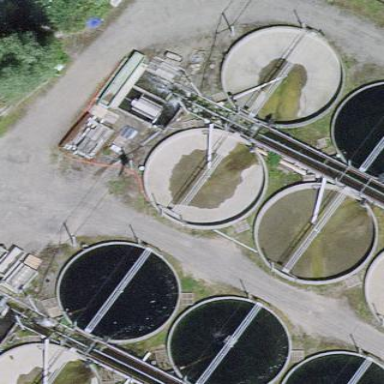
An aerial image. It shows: Body of wastewater.